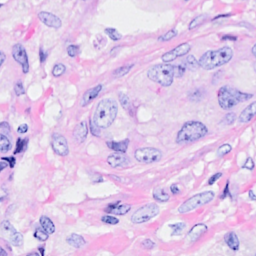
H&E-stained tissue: Breast